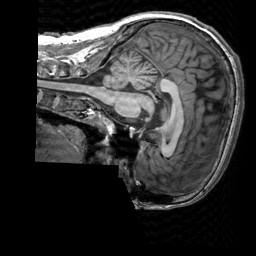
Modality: T1w
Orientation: sagittal
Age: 33
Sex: male
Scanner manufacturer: siemens
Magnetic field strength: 3 T
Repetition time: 2.3 s
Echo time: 0.00303 s